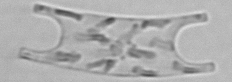
Label: Eucampia